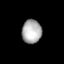
Tissue: lung
Cell type: Epithelial cells
Senescence score: 0.1963
Nuclear area (px): 454
Mean DAPI intensity: 174.055